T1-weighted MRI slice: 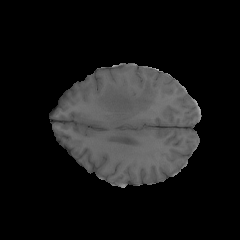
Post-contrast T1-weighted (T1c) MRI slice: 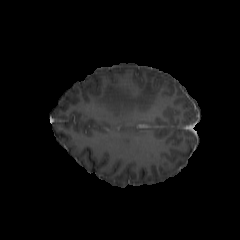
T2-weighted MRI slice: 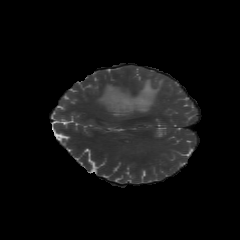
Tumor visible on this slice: yes